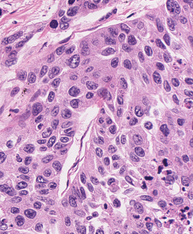
Tumor epithelial tissue: yes
Tumor-associated stroma tissue: yes
Normal tissue: no